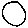
Label: circle